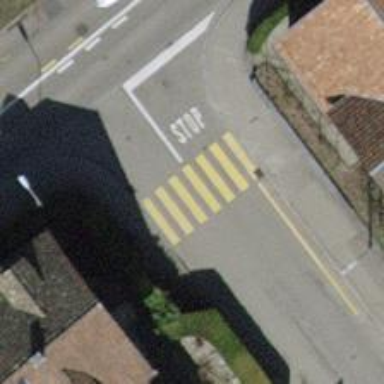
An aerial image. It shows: Kerb barrier.